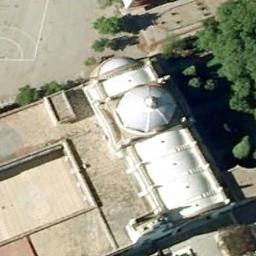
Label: church